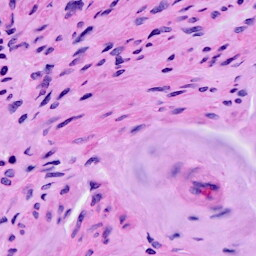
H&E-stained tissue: Ovarian